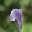
Label: 9